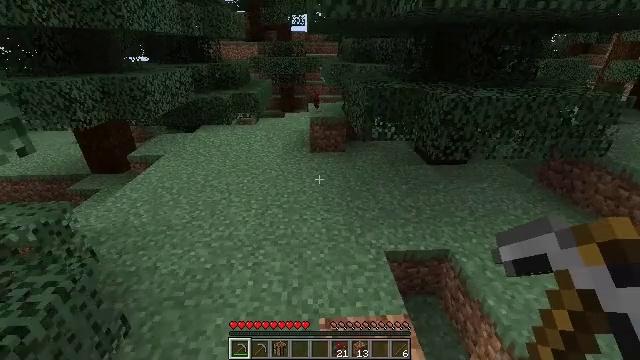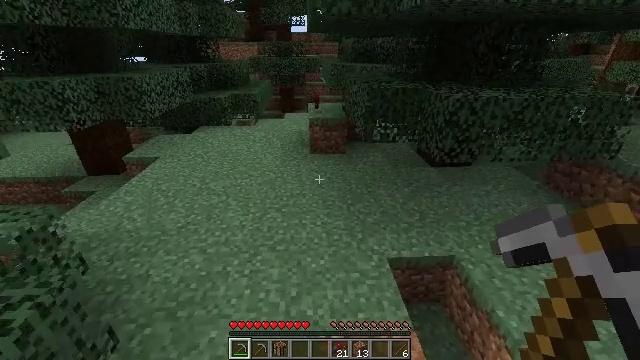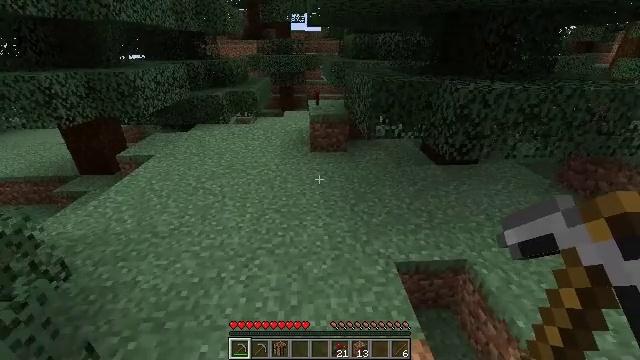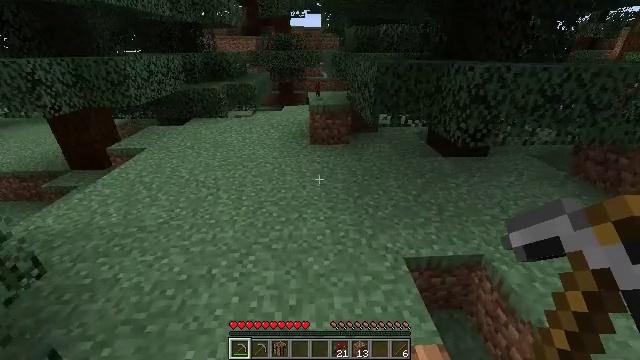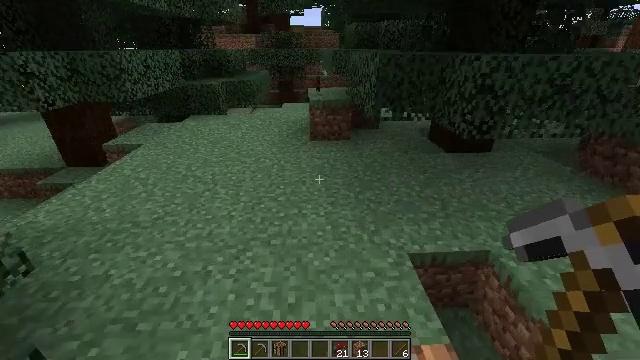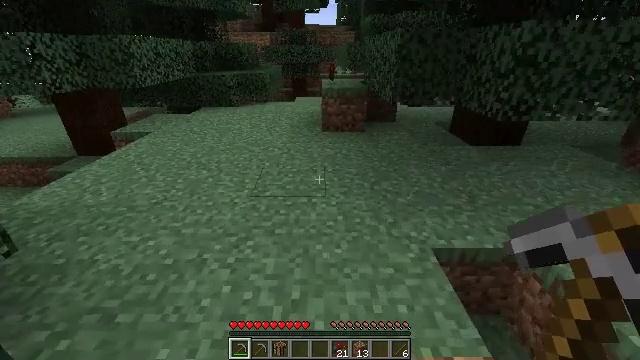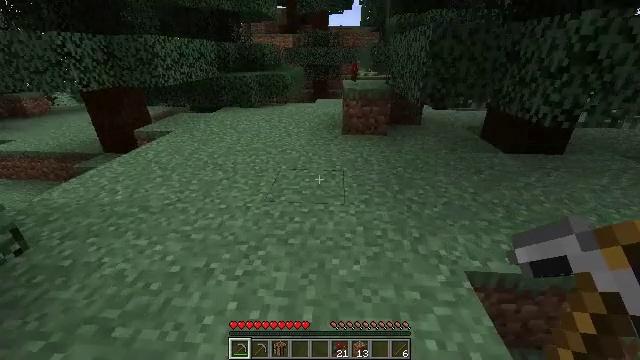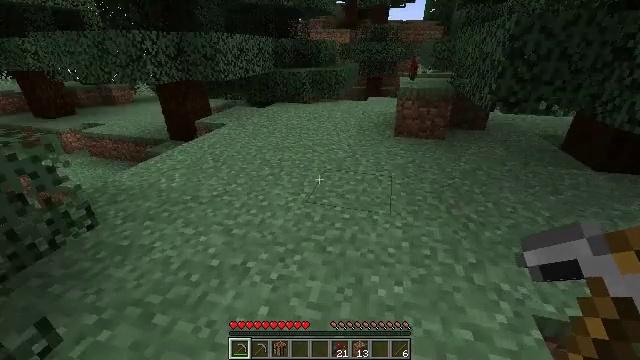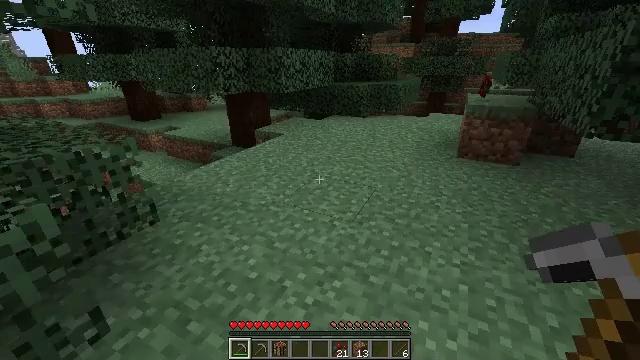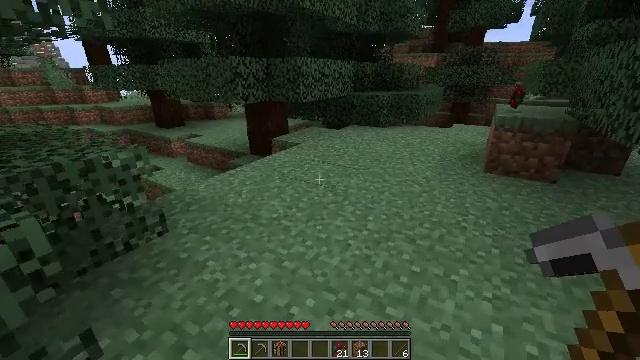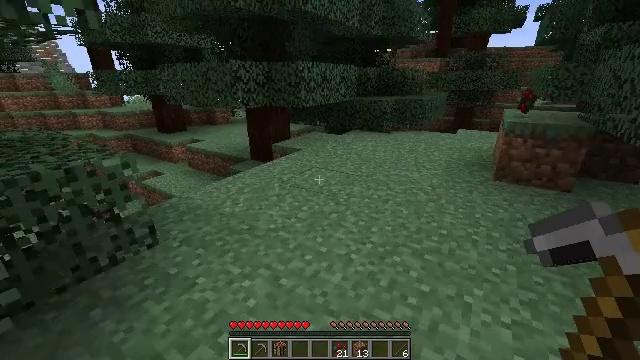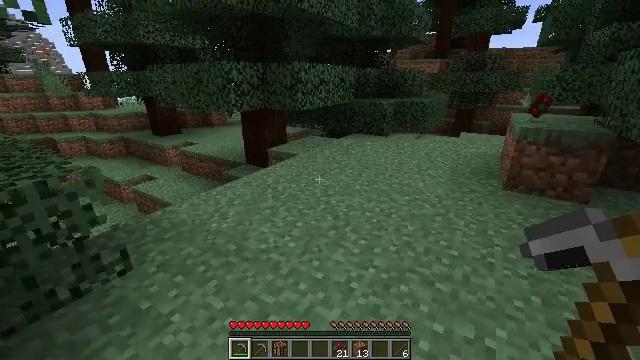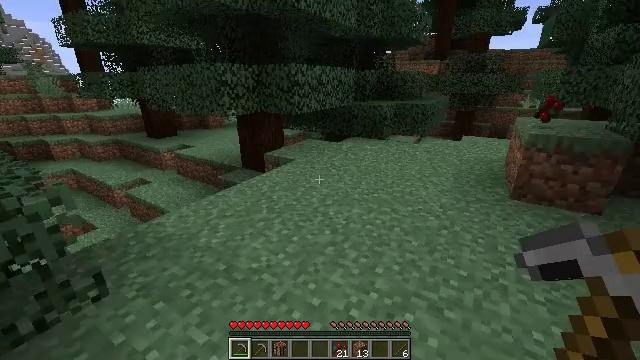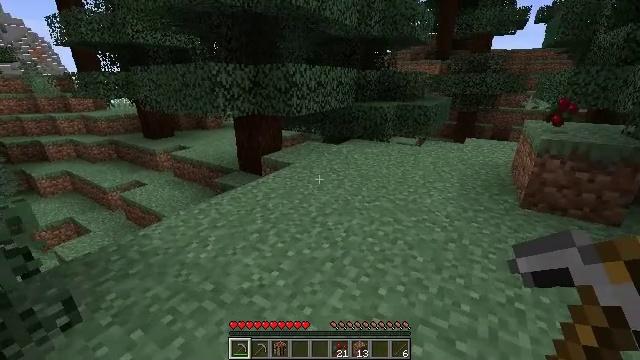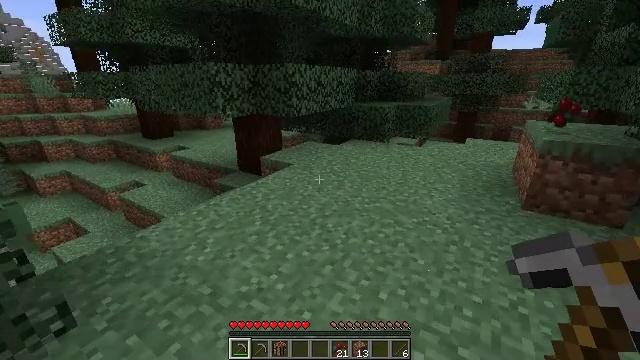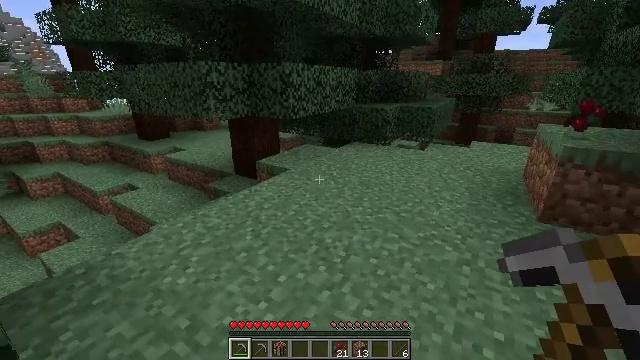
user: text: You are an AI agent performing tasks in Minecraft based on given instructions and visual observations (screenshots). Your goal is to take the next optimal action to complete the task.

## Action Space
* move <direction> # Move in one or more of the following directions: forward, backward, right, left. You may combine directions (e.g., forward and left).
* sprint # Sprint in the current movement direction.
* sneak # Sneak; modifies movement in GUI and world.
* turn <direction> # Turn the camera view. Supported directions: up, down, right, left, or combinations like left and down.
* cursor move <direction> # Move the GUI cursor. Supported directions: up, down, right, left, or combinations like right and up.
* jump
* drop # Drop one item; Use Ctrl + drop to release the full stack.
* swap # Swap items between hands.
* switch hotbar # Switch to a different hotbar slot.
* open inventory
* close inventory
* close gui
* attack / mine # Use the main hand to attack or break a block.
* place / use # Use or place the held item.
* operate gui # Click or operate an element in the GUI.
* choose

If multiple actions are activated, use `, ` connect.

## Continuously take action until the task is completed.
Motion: motion action
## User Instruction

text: Gather sweet berries from the bush.
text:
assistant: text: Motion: move forward
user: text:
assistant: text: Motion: move forward
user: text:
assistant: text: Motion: move forward
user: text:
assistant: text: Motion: move forward
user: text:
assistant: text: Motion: move forward, turn left
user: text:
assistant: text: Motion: move forward, turn left
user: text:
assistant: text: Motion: move forward, turn left
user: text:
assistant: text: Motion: move forward, turn left and up
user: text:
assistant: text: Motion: move forward, turn left and up
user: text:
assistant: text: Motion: move forward
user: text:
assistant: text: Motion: move forward
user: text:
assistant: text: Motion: move forward
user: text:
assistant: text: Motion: move forward
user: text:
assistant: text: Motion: move forward
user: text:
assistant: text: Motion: move forward
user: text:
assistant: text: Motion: move forward
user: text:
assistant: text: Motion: move forward
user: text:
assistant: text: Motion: move forward, turn down
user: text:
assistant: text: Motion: move forward, turn down
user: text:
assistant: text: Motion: move forward, turn down
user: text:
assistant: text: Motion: move forward, turn down
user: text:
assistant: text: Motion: move forward, turn left and down
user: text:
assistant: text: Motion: move forward, turn left
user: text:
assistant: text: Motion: move forward, turn left
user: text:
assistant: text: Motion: move forward, turn left and up
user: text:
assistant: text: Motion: move forward, turn left and up
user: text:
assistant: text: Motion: move forward, turn left
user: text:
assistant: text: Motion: move forward
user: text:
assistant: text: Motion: move forward
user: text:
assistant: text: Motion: move forward